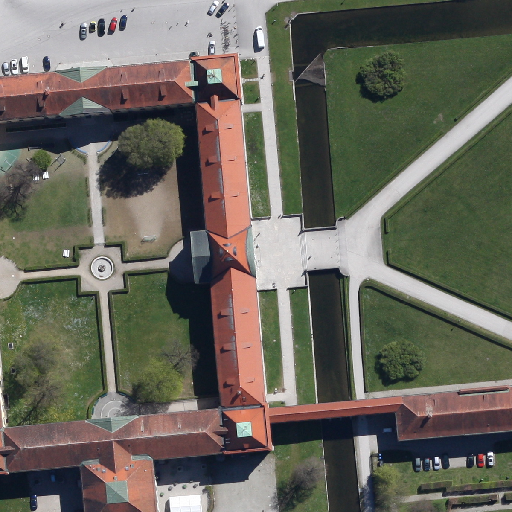
Referring expression: sidewalk along with tree